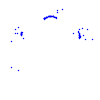
Particle: proton